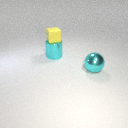
large cyan metal sphere in front of large cyan metal cylinder